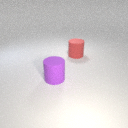
large red rubber cylinder behind large purple rubber cylinder